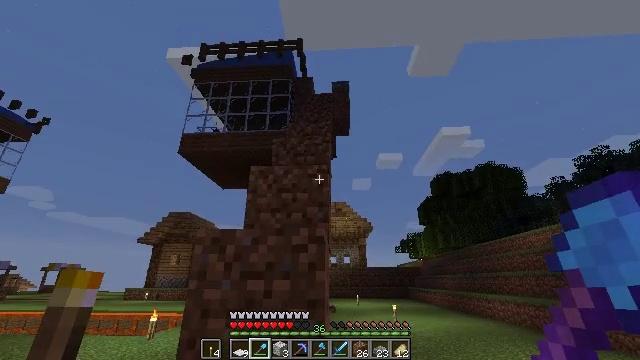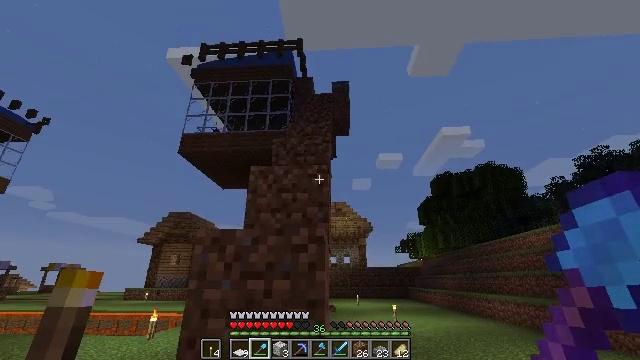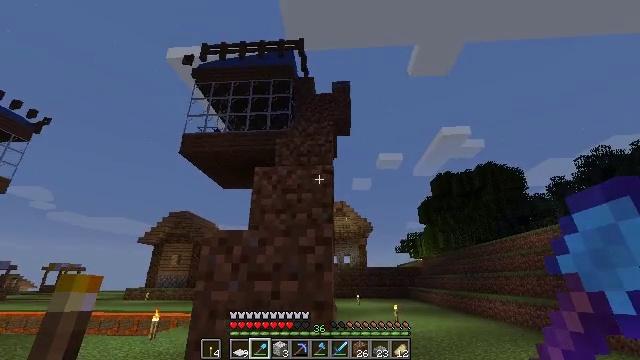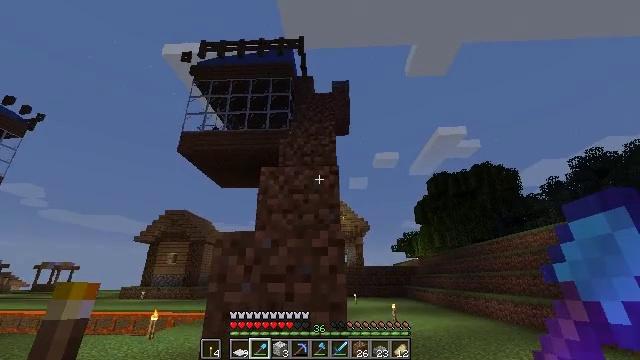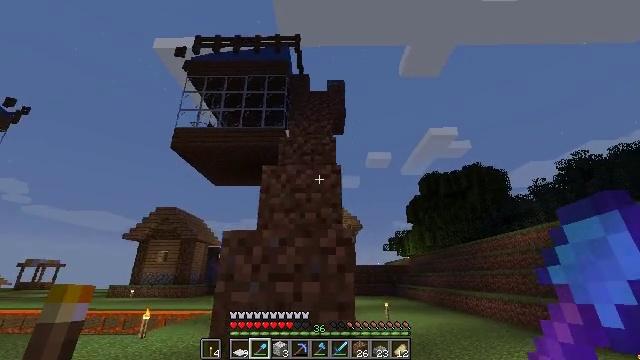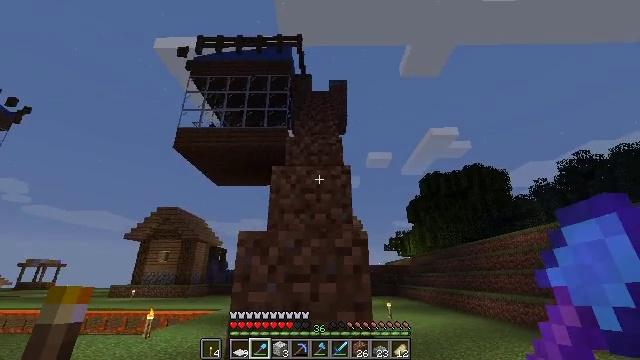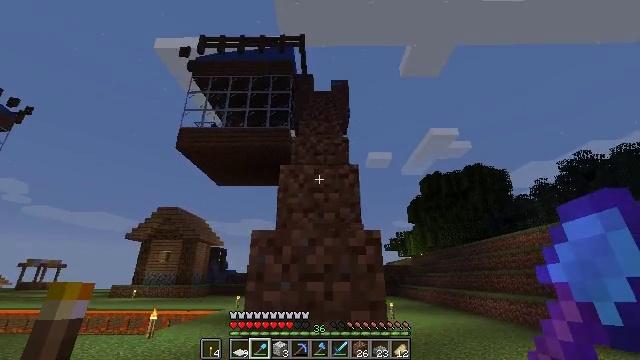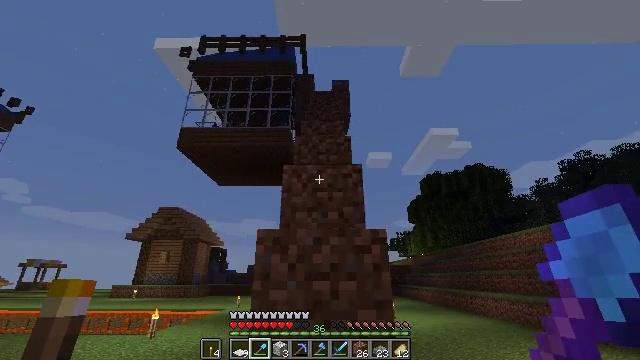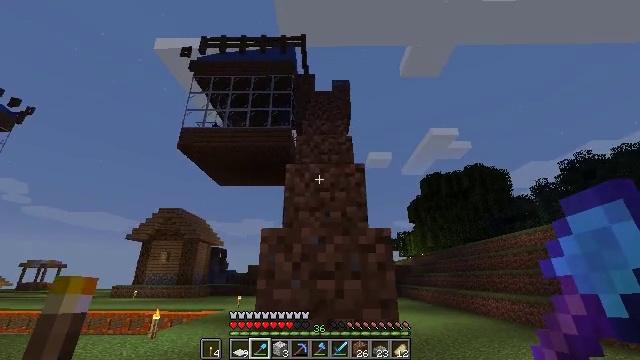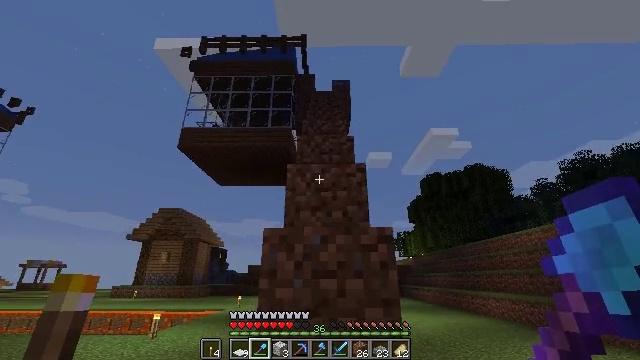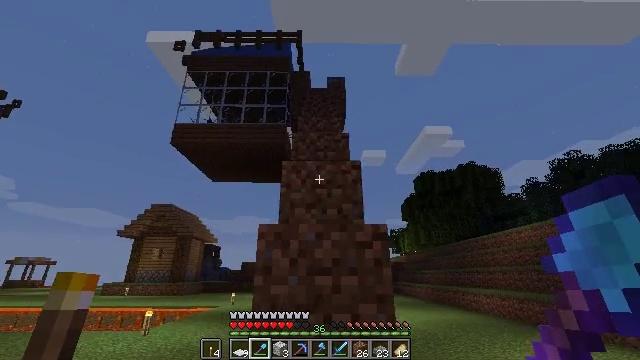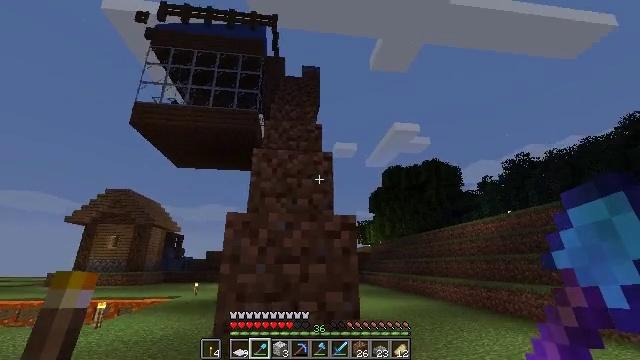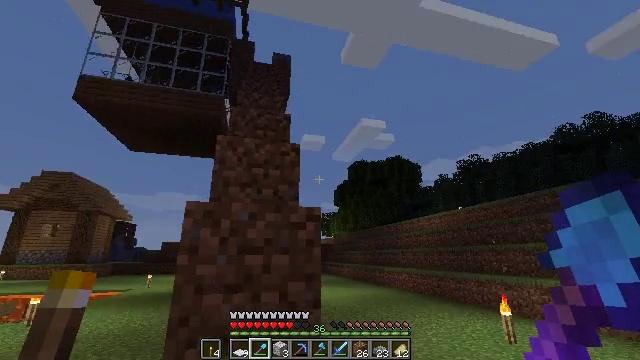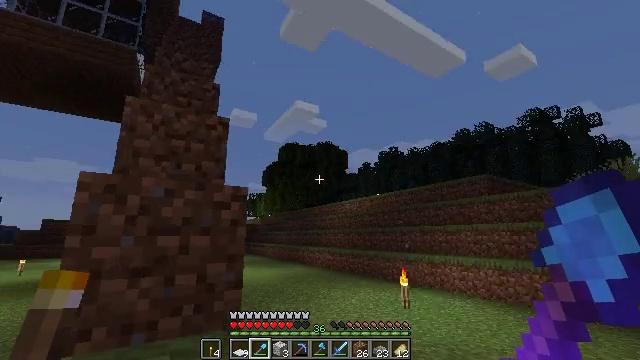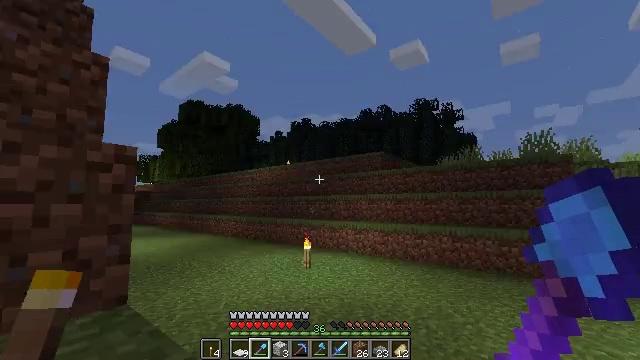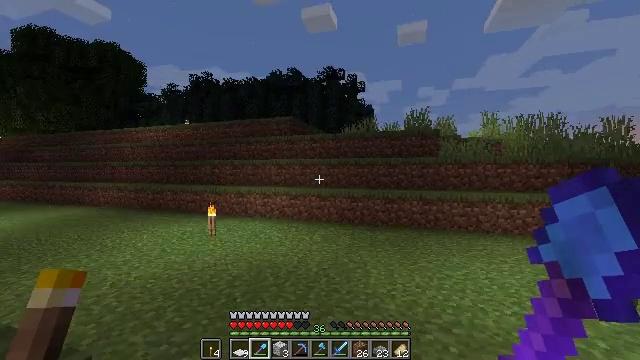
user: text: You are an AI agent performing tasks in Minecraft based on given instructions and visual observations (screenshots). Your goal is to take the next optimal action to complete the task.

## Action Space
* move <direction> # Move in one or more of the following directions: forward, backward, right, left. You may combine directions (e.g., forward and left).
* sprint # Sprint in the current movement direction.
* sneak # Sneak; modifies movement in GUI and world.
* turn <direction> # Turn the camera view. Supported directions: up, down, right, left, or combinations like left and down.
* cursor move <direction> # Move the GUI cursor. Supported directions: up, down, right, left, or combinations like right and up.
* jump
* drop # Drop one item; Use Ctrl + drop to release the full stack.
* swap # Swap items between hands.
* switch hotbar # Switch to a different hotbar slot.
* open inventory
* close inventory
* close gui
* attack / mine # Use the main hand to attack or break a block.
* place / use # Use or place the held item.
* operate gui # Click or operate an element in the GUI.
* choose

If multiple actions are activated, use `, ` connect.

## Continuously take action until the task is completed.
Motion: motion action
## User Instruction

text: Remove a stone shovel from the inventory.
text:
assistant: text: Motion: no_op
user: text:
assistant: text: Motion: move left
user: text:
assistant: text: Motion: move left
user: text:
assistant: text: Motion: move left, turn right
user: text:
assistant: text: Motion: no_op
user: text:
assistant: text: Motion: no_op
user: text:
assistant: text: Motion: no_op
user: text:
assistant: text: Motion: no_op
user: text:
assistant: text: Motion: no_op
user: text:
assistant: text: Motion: turn right
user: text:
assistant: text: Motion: turn right and down
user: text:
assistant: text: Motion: turn right and down
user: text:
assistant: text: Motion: turn right and down
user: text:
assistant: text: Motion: turn right and down
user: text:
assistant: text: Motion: turn right and down
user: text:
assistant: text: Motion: turn right and down
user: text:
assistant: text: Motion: turn right
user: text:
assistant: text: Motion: no_op
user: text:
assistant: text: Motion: no_op
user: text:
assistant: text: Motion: no_op
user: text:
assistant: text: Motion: no_op
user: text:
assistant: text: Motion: no_op
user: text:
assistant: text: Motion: open inventory
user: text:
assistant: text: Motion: open inventory
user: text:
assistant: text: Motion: cursor move right
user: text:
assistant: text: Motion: cursor move right
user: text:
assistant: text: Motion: cursor move right
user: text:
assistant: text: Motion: no_op
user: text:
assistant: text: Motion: no_op
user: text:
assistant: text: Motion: no_op